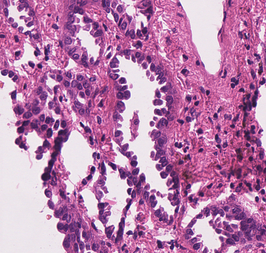
Tumor epithelial tissue: yes
Tumor-associated stroma tissue: yes
Normal tissue: no